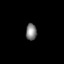
Tissue: skin
Cell type: Epithelial cells
Senescence score: 0.2066
Nuclear area (px): 178
Mean DAPI intensity: 127.562